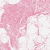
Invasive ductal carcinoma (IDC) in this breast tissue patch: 0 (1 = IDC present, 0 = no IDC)